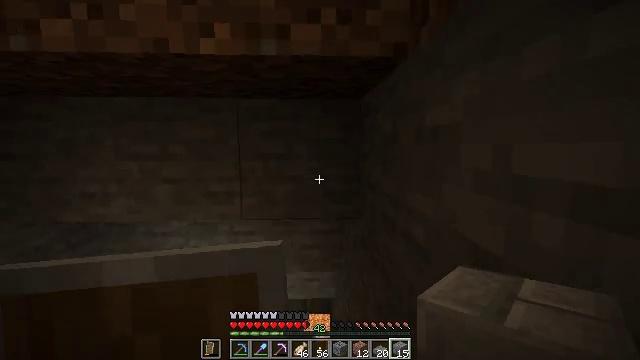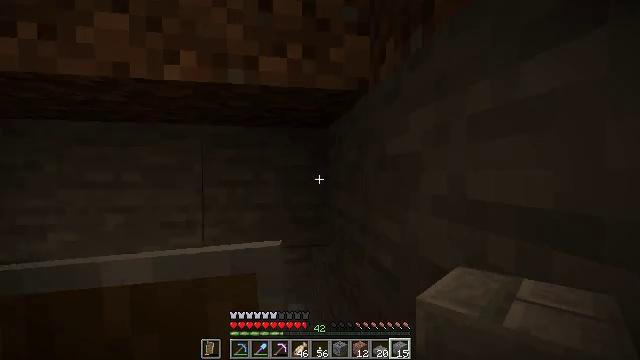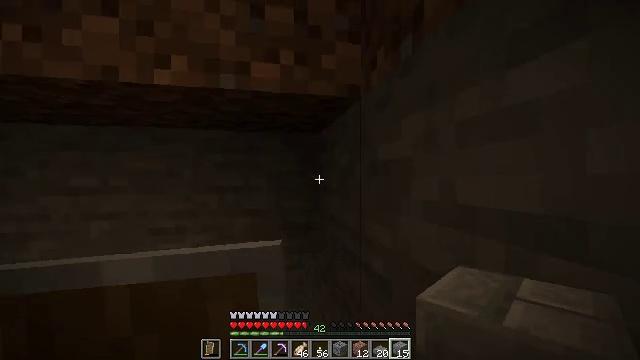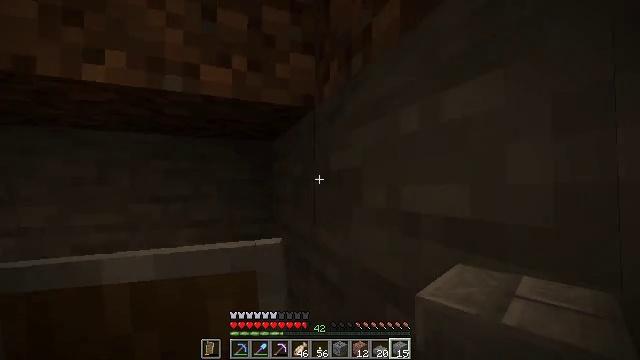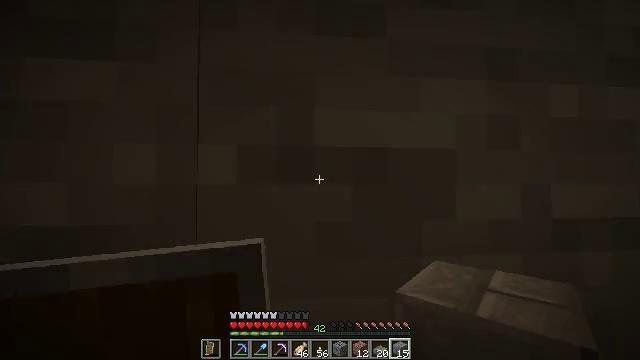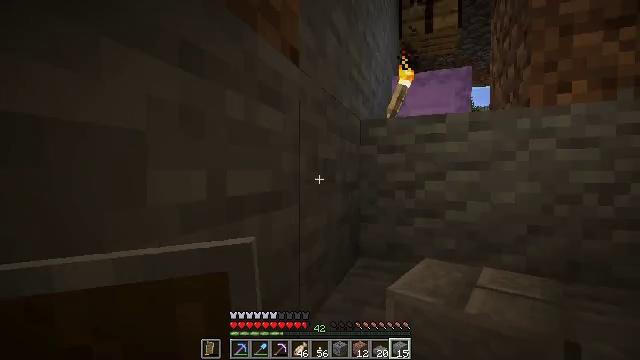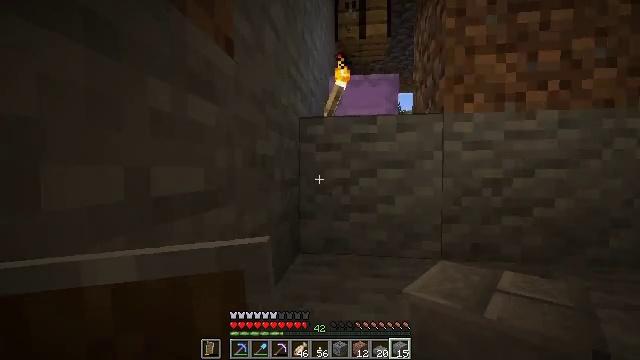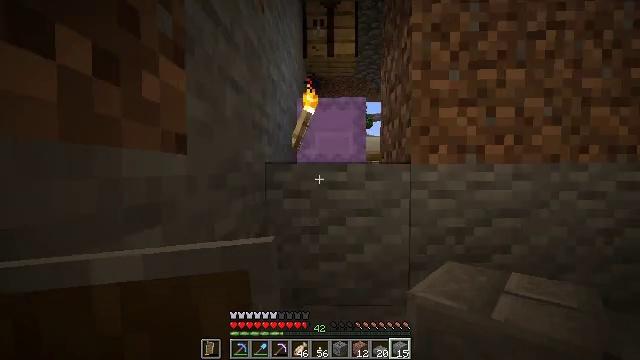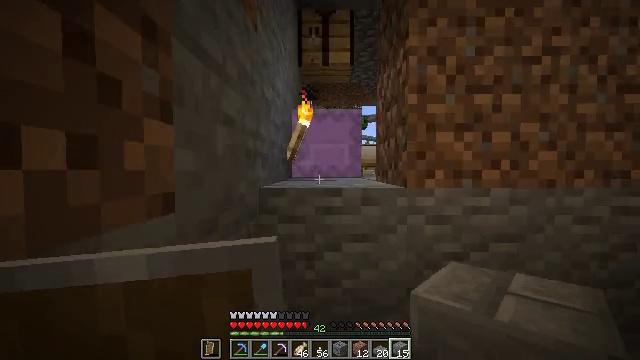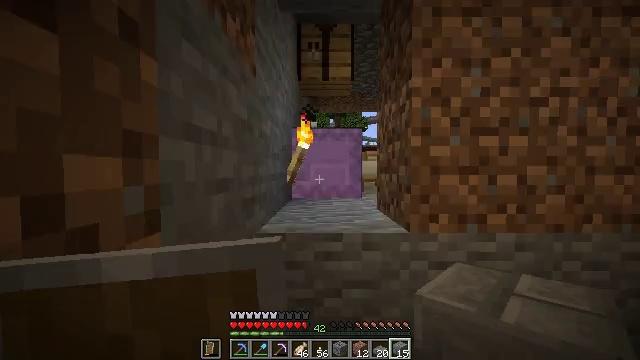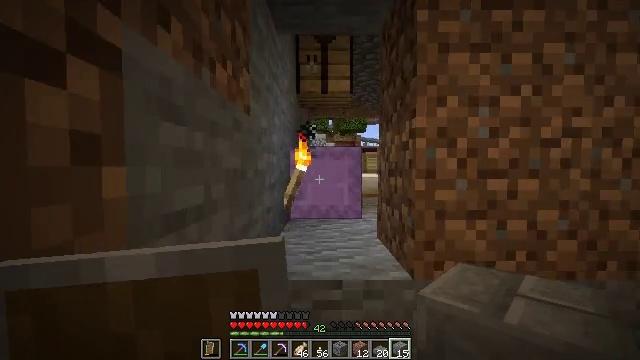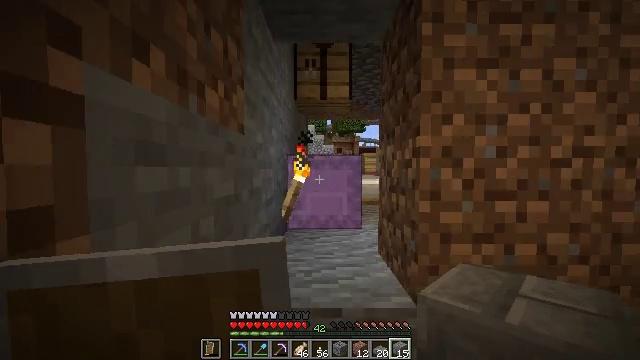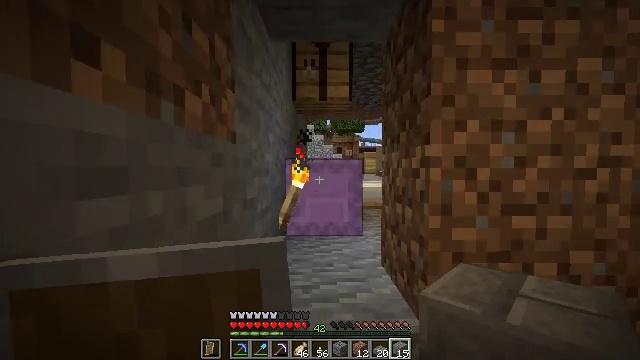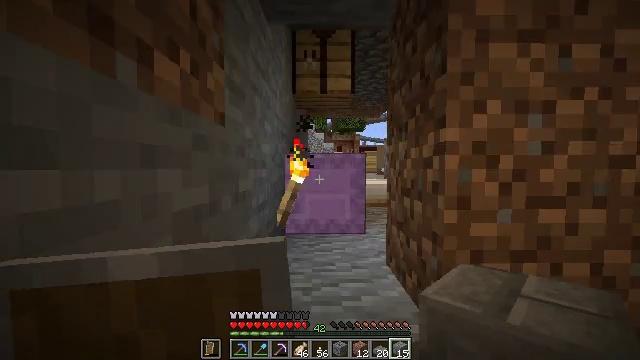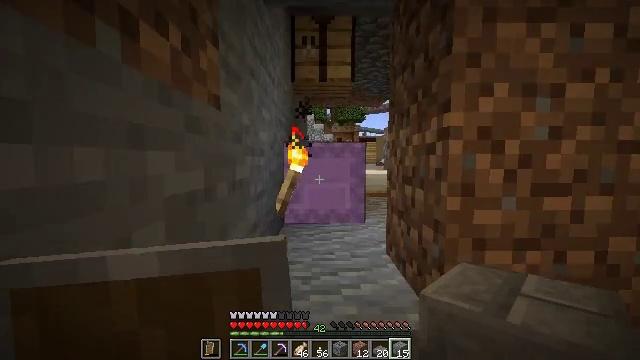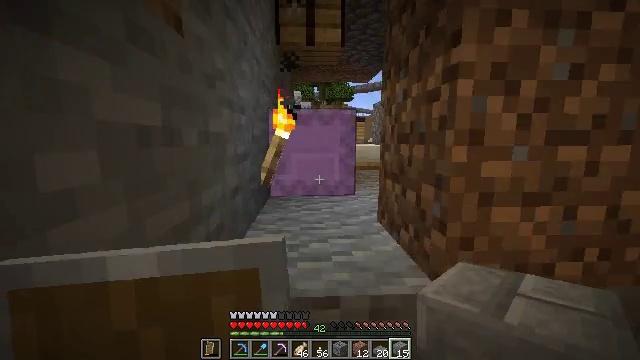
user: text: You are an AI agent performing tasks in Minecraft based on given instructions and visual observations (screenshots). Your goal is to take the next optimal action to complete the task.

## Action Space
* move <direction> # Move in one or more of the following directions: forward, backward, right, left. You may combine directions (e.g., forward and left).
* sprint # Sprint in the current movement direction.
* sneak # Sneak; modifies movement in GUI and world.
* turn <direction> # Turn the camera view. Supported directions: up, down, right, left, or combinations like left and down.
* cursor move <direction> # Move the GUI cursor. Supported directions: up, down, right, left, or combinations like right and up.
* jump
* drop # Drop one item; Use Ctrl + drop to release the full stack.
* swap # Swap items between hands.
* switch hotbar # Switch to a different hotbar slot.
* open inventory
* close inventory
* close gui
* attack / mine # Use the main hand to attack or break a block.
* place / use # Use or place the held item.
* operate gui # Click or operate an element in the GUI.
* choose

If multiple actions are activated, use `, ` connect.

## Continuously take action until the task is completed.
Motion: motion action
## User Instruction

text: Craft stone bricks in a crafting grid.
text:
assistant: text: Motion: turn right and up
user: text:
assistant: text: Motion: turn right and up
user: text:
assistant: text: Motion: turn right and up
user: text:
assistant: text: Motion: turn right
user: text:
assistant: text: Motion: turn right and down
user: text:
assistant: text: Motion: turn right
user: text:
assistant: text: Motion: move forward, turn right, jump
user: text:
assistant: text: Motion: move forward, turn right, jump
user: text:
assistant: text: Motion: move forward, jump
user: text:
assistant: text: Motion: move forward, jump
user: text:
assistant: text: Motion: move forward
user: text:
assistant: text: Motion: move forward
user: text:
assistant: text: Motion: move forward
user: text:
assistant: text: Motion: move forward, turn down
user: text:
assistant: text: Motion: move forward, turn right and down
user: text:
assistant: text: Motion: move forward, turn right and down, jump
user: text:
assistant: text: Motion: move forward, jump
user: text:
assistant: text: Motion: move forward, jump
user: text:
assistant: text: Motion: move forward, jump
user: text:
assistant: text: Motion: move forward, jump
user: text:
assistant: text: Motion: move forward
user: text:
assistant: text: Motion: move forward, turn down
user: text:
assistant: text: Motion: move forward, turn down
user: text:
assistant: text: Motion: move forward, turn down
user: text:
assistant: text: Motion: move forward, turn down
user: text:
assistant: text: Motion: move forward and move right, turn down
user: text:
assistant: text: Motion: move forward and move right
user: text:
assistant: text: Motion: move forward and move right
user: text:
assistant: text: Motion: move forward and move right, turn left and down
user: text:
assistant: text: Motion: move forward and move right, turn left and down